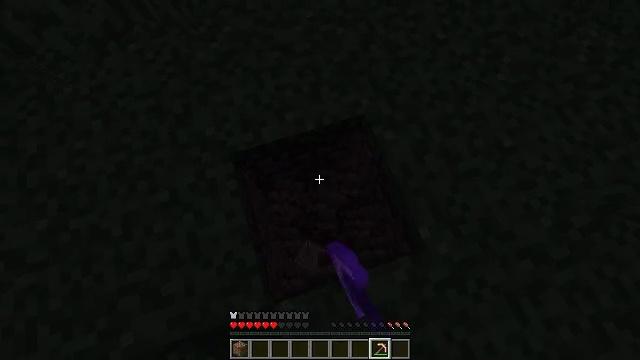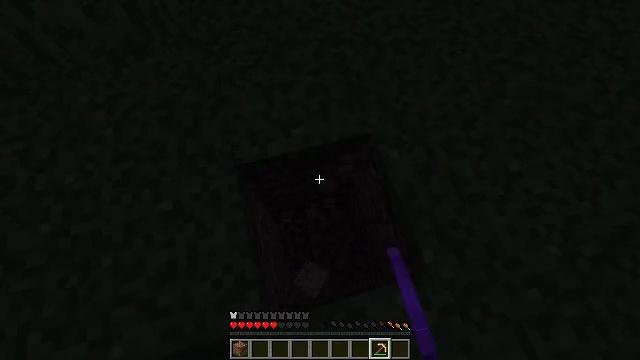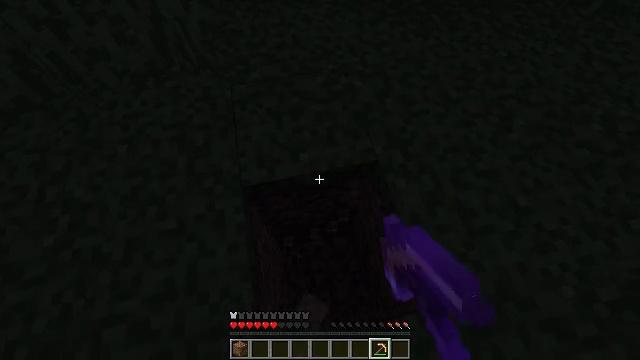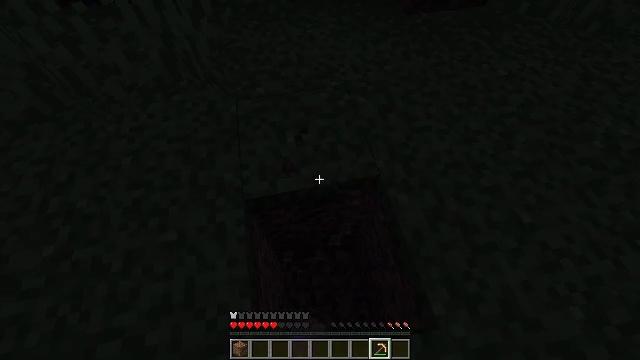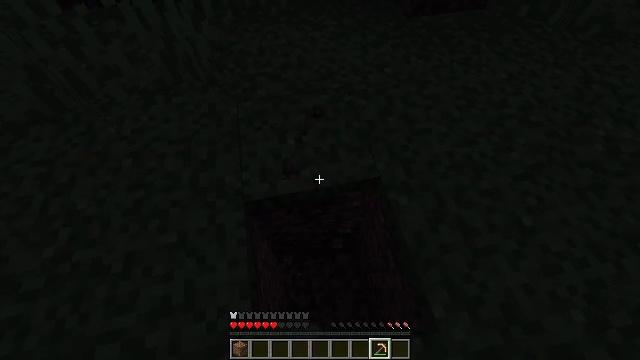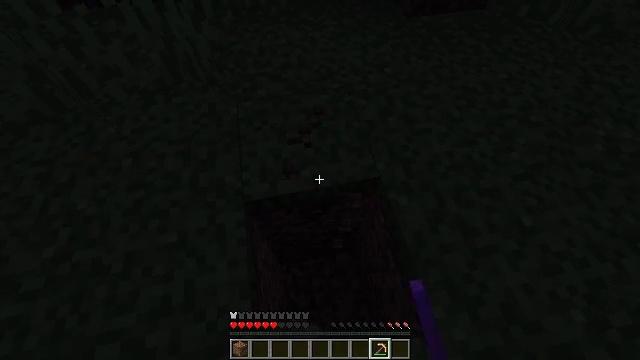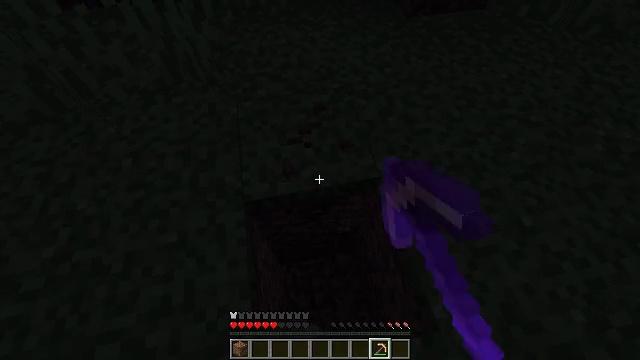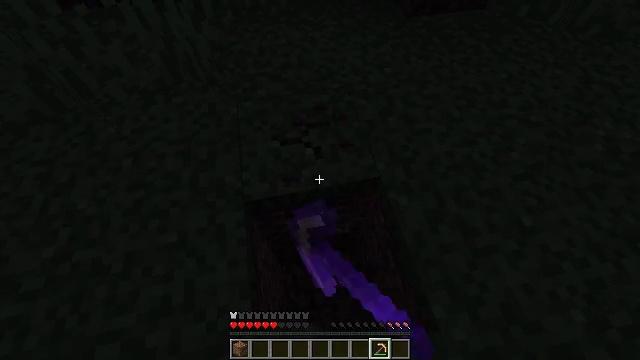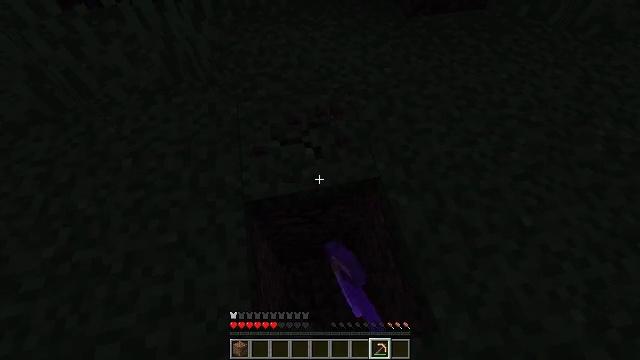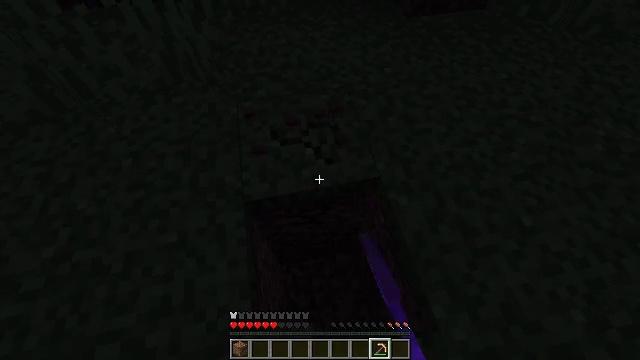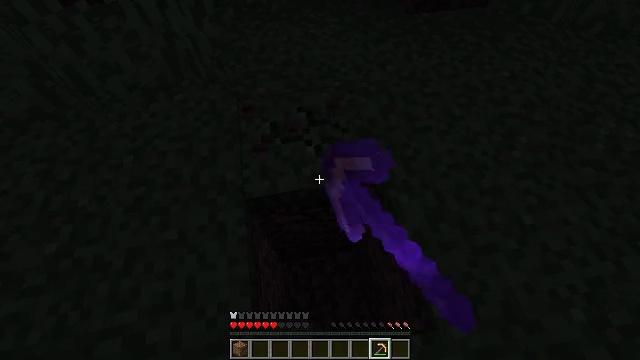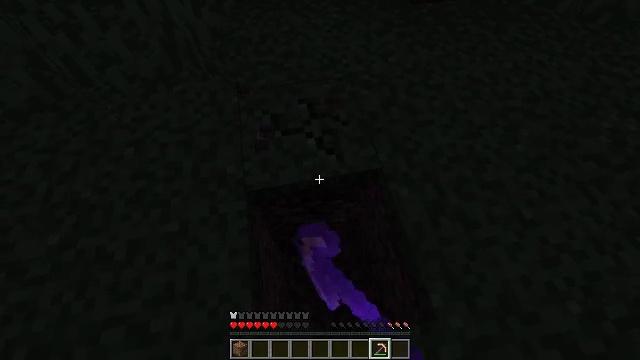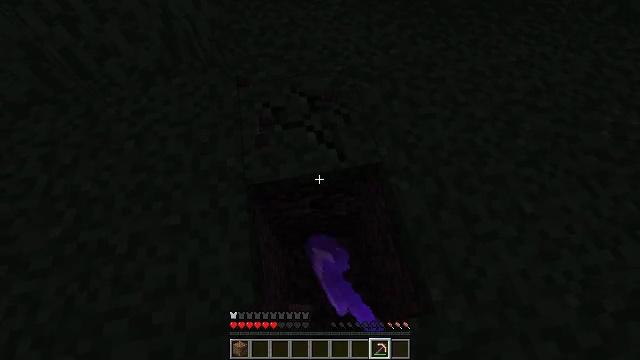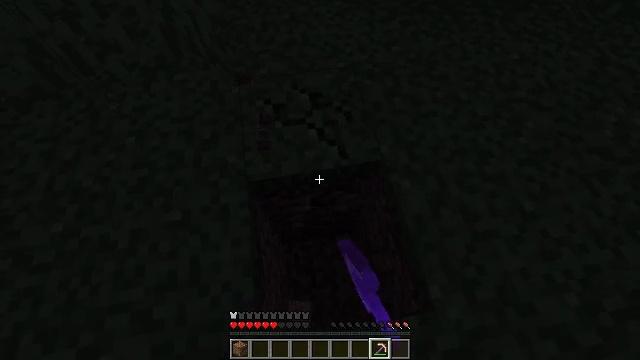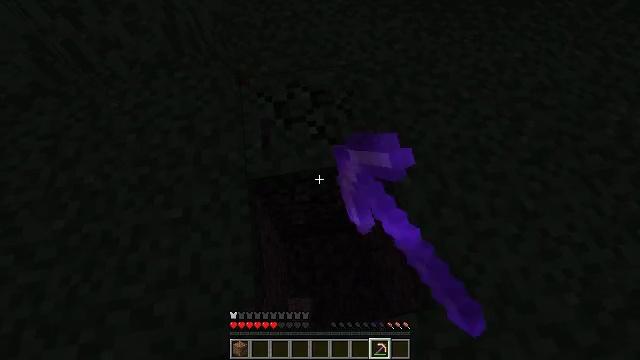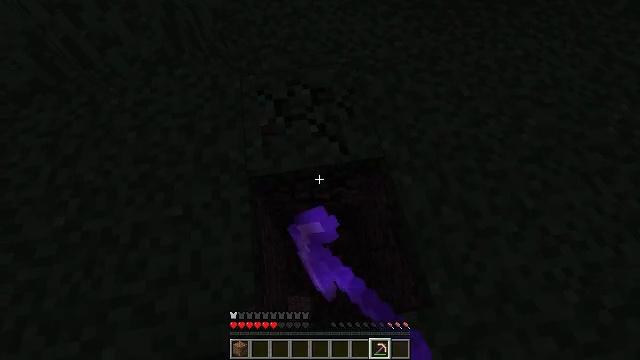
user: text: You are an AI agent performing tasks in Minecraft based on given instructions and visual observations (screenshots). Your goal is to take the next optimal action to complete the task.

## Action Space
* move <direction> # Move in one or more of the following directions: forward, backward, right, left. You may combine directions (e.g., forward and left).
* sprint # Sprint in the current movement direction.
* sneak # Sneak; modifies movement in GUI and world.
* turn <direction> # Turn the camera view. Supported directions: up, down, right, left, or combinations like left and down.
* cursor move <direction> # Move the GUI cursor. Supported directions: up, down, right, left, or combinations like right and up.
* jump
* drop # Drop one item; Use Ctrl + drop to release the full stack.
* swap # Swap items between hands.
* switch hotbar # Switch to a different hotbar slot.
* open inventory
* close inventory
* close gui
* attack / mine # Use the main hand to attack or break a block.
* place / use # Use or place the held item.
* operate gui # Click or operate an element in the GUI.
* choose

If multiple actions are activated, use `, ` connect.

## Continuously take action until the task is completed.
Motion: motion action
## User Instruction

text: Break the grass block.
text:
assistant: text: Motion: turn left and up, attack / mine
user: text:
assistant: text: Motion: turn left and up, attack / mine
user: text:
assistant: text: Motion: turn up, attack / mine
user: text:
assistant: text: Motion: attack / mine
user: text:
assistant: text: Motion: attack / mine
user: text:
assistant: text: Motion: attack / mine
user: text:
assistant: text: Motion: attack / mine
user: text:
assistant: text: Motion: attack / mine
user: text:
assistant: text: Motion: attack / mine
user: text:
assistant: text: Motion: attack / mine
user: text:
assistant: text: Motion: turn down, attack / mine
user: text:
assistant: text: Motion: turn down, attack / mine
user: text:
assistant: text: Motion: attack / mine
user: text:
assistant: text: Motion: attack / mine
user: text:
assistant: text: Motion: attack / mine
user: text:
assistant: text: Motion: attack / mine
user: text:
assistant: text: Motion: attack / mine
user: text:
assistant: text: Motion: attack / mine
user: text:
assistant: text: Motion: attack / mine
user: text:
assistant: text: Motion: turn down, attack / mine
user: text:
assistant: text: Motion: attack / mine
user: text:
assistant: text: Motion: attack / mine
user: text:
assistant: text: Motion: attack / mine
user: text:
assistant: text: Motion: attack / mine